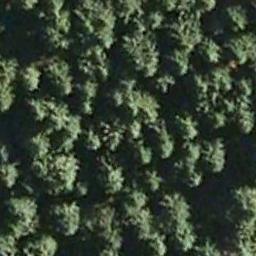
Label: forest